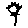
Label: flower